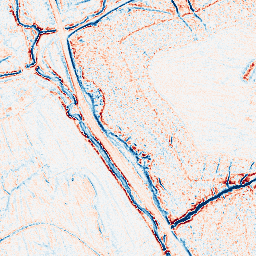
Category: edge_preserving
Decomposition family: anisotropic_diffusion
Decomposition parameters: iterations: 10
kappa: 100
gamma: 0.1
Upsampling method: regularized
Upsampling parameters: scale: 2
lambda_reg: 0.01
Upsampling scale: 2